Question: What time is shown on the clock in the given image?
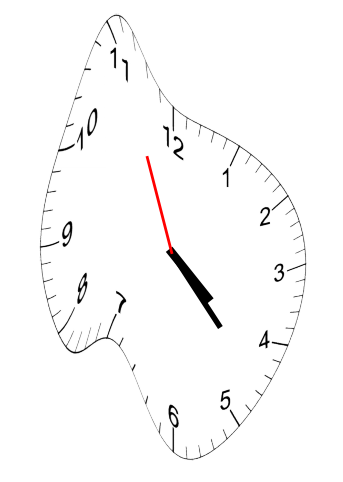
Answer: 04:22:56